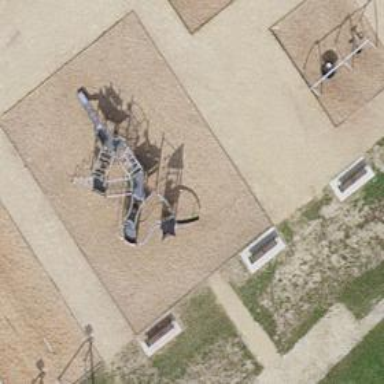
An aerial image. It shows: Playground area for leisure activities on the land.